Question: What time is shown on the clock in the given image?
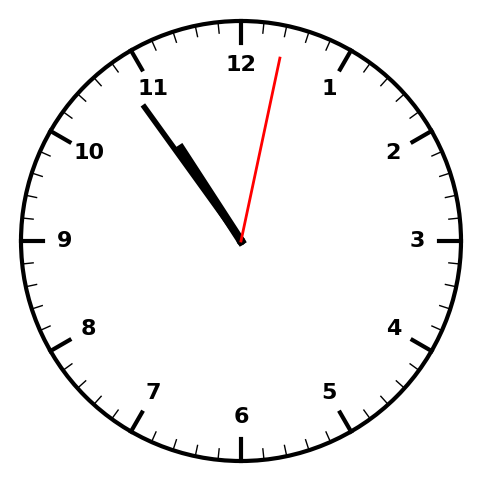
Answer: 10:54:02